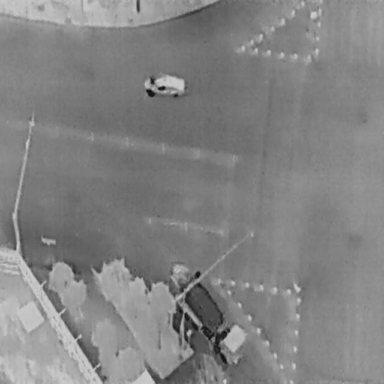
There are two objects shown in the infrared image, including a Car, and an OtherVehicle.